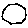
Label: hexagon